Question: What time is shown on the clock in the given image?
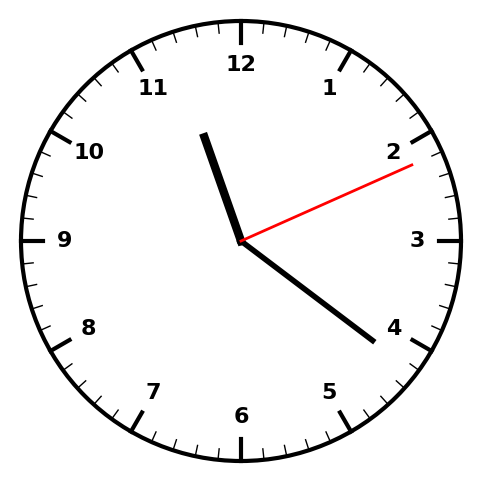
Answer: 11:21:11